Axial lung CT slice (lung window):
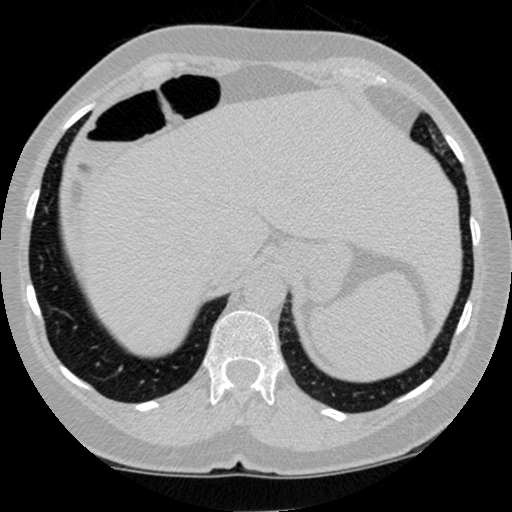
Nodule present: no